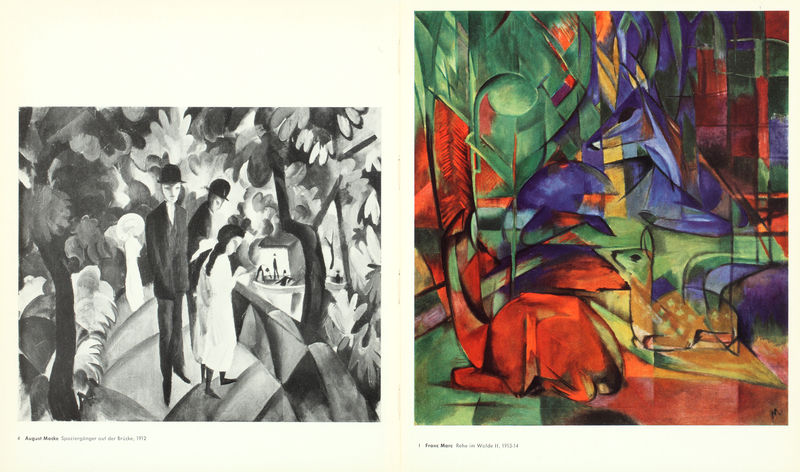
Titel: Rehe im Walde II
Künstler: Franz Marc
Institution: Karlsruhe, Staatliche Kunsthalle
Schlagwörter: baum, blau, blätter, mann, weiß, bäume, gelb, grün, menschen, mädchen, blume, blumen, bunt, frau, grau, hüte, männer, orange, schwarz, rot, tiere, augen, bild, wald, farbig, schiff, zwei, abstrakt, farbe, lila, treppe, treppen, stufe, stufen, schwarzweiss, franz, reh, rehe, melonen, marc, duo